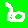
Digit: 6